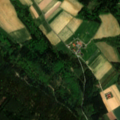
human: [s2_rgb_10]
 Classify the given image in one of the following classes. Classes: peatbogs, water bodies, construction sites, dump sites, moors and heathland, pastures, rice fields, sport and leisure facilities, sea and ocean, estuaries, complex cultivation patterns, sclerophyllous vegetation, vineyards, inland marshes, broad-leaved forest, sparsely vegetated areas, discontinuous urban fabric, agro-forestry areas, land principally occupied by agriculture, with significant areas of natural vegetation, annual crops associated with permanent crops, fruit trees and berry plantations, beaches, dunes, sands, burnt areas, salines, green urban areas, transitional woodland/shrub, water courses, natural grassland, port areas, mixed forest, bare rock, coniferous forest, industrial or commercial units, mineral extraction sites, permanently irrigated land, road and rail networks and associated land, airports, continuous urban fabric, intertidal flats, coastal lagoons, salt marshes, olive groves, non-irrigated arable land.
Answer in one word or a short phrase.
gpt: non-irrigated arable land, coniferous forest, mixed forest